Brain MRI, t1w sequence, axial 2D slice.
Patient: age 18, sex F, weight 95 kg, height 1.95 m
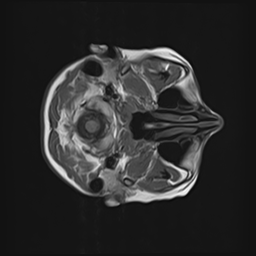